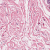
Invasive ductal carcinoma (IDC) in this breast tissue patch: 0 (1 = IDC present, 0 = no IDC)